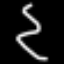
Label: squiggle